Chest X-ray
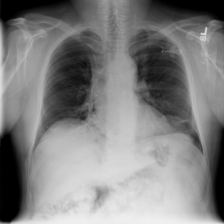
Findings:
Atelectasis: positive
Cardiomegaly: negative
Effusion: negative
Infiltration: negative
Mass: negative
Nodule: negative
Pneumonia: negative
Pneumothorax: negative
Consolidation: negative
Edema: negative
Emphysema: negative
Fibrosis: negative
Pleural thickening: negative
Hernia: negative